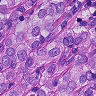
Metastatic tissue present: yes